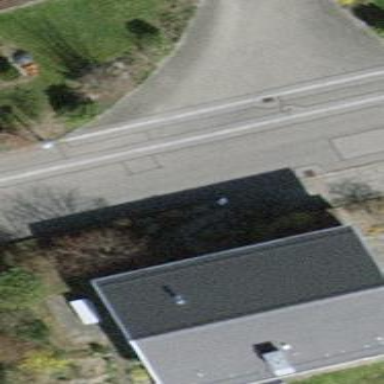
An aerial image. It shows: Building with tiled roof.